Interaction volume radius: 5 \u00c5
Interaction volume height: 25 \u00c5
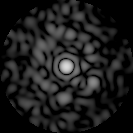
Disorder parameter: 0.7995